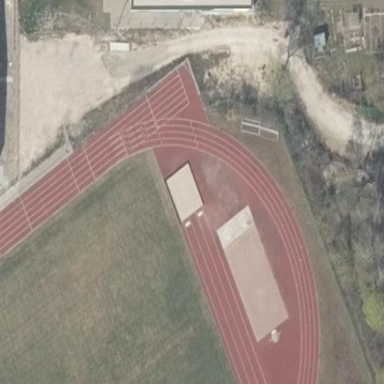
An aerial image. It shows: Athletics track located in leisure land area.